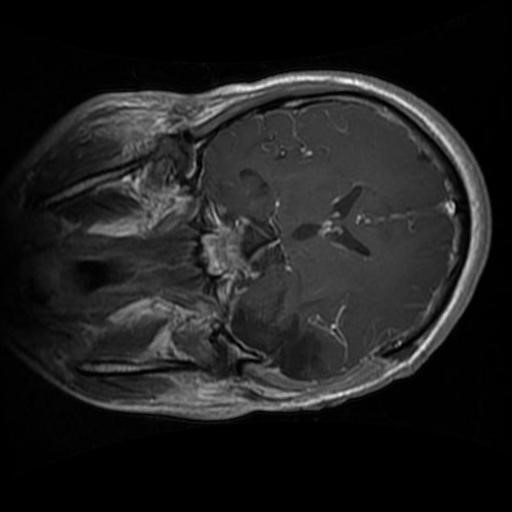
Label: brain_glioma